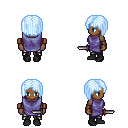
a pixel art fantasy rpg character, female body template, human, dark skin, chain tabard jacket, metal pants, white cyan pageboy hairstyle, leather bracers, black shoes, dagger, four views (front, back, left, right), 2x2 character sprite sheet, small pixel art, hard edges, no anti-aliasing